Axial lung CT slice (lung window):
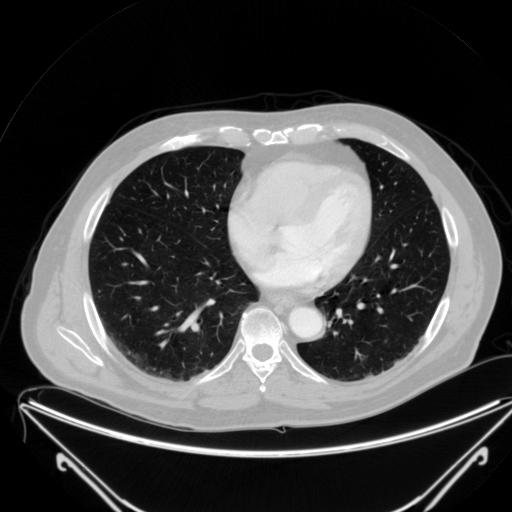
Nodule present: no